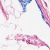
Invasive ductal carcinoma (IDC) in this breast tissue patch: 0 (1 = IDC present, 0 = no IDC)